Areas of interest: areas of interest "Guesthouse"
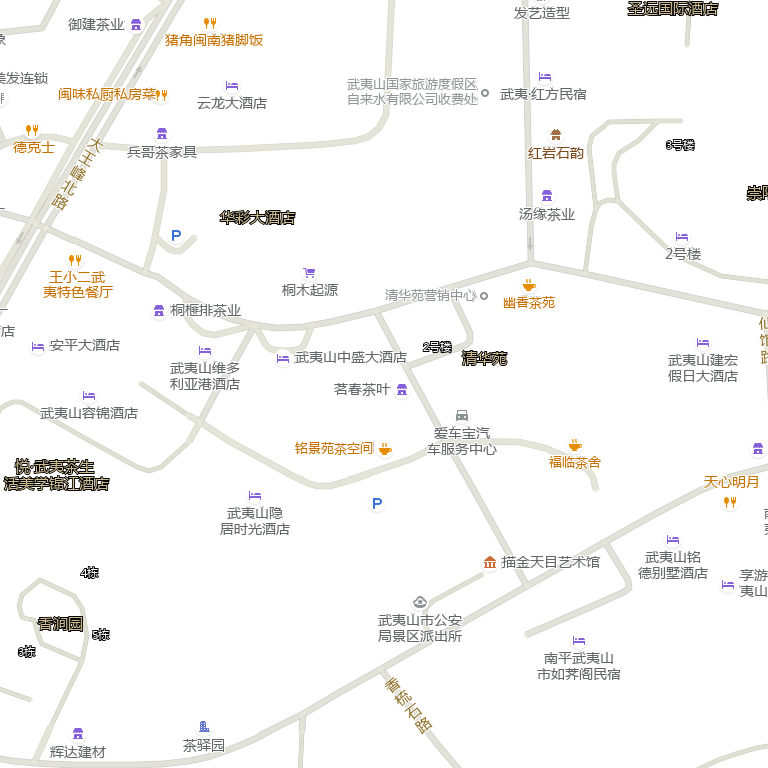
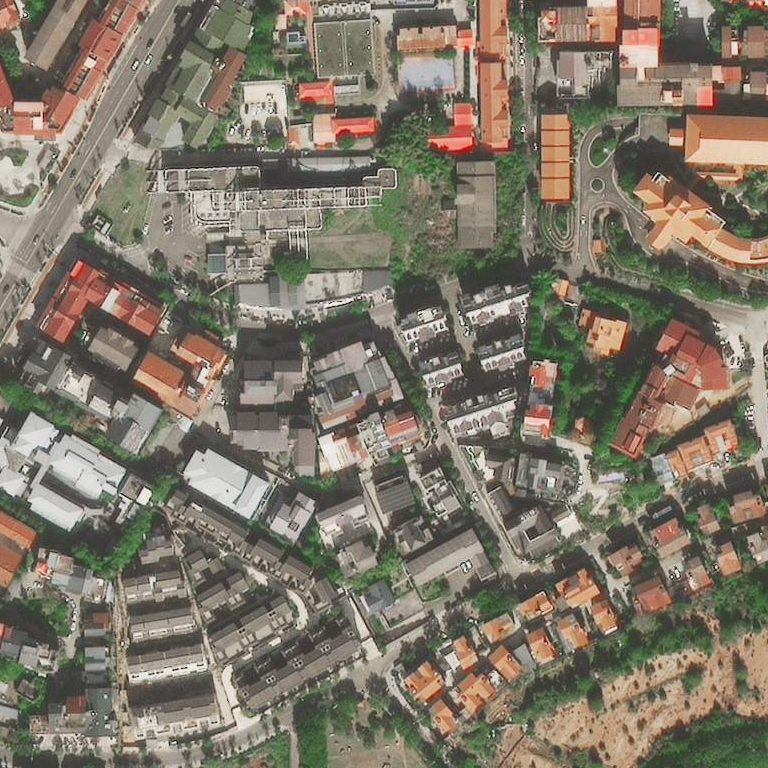